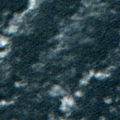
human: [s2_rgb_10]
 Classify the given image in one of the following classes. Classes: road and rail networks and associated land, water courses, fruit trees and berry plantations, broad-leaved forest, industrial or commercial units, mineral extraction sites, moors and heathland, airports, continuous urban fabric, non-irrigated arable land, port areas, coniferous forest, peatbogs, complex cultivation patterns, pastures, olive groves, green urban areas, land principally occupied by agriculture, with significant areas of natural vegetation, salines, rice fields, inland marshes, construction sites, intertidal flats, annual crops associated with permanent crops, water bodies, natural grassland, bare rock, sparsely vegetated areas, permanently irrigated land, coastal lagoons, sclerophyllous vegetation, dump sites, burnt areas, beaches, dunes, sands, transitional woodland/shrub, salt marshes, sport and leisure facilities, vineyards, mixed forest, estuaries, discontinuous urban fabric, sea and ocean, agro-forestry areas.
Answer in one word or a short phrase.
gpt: sea and ocean